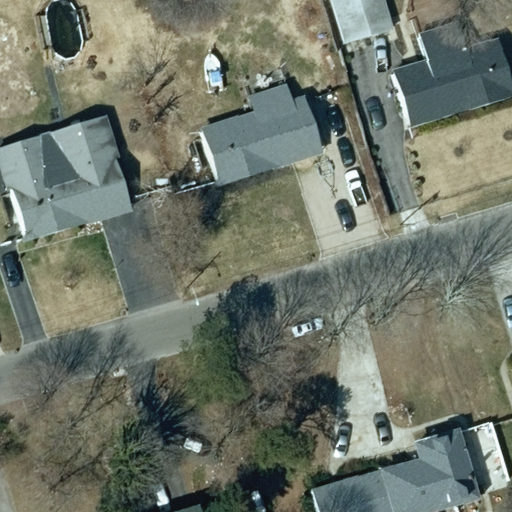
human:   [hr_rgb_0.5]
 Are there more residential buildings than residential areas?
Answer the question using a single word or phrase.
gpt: yes

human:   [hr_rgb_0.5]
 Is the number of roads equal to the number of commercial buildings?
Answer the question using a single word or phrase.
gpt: no

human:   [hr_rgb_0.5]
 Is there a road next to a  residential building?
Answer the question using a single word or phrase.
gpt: yes

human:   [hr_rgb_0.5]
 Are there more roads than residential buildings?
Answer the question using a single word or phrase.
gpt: no

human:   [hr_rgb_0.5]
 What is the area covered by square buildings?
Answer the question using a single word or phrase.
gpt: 0m2

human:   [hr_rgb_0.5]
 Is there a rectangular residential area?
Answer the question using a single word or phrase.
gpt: yes

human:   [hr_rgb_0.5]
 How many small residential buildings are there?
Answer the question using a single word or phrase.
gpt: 3

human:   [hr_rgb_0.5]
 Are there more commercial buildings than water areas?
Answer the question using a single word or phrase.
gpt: no

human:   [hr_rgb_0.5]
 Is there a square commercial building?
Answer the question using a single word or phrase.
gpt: no

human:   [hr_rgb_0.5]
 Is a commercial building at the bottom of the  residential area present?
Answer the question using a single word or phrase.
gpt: no

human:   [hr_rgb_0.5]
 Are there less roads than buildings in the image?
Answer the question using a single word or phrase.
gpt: yes

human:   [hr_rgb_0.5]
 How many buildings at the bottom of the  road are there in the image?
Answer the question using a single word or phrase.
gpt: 3

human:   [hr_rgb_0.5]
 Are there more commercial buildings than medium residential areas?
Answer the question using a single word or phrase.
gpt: no

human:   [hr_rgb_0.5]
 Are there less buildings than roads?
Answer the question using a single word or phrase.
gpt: no

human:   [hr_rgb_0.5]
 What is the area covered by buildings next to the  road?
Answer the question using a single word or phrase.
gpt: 1634m2

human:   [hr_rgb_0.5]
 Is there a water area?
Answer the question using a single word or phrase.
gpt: no

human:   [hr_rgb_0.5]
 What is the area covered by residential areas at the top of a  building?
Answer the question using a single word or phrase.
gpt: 10621m2

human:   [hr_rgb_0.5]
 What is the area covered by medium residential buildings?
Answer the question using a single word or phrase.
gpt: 1537m2

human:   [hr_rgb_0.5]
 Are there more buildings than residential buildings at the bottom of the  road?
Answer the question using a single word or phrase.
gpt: yes

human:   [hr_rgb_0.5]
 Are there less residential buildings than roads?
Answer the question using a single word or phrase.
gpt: no

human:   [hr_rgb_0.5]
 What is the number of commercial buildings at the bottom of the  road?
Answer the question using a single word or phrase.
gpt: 0

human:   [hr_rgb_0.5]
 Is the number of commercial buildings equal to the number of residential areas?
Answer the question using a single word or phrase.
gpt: no

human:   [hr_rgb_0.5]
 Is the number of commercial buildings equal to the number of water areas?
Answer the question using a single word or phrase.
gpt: yes

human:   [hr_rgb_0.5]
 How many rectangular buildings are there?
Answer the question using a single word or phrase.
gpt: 3

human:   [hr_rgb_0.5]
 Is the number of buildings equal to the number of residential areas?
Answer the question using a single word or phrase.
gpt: no

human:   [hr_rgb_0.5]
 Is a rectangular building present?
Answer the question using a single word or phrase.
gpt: yes

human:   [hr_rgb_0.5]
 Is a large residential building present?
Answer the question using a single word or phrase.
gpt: no

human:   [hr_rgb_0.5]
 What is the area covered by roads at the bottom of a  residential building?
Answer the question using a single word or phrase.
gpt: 0m2

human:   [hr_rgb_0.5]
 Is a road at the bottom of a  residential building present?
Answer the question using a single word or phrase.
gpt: yes

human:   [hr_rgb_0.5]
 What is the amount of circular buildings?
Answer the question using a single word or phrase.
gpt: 0

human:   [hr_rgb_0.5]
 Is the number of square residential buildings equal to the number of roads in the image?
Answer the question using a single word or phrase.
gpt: no

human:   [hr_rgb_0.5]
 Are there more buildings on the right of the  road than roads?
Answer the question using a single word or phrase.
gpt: yes

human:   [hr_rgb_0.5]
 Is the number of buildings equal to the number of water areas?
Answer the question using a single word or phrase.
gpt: no

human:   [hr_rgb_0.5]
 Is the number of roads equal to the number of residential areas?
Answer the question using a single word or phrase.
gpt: yes

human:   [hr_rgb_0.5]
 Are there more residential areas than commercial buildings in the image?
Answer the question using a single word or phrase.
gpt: yes

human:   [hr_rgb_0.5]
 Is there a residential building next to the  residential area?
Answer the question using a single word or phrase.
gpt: yes